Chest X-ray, PA view. Patient: 58 years old, sex M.
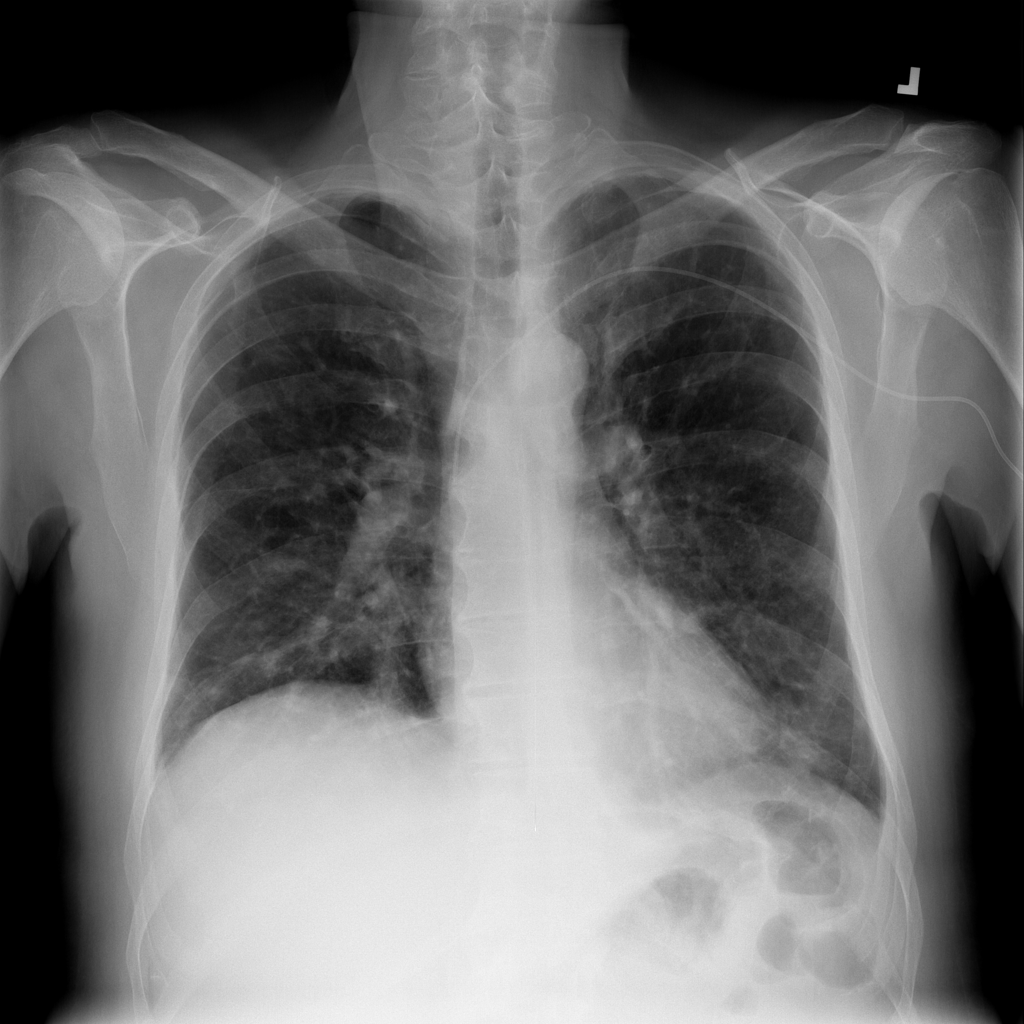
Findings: No Finding